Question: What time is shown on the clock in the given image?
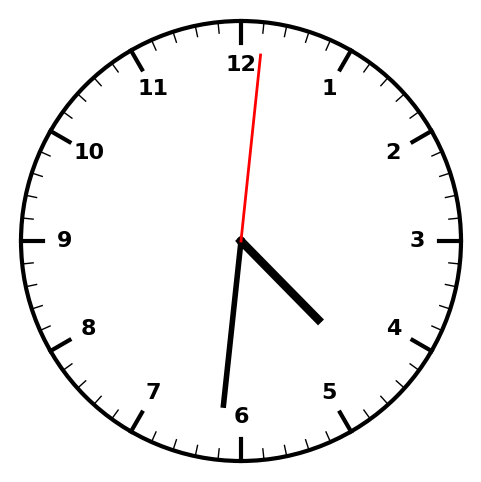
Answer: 04:31:01